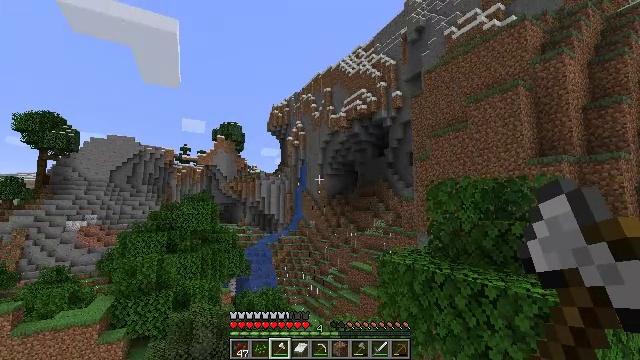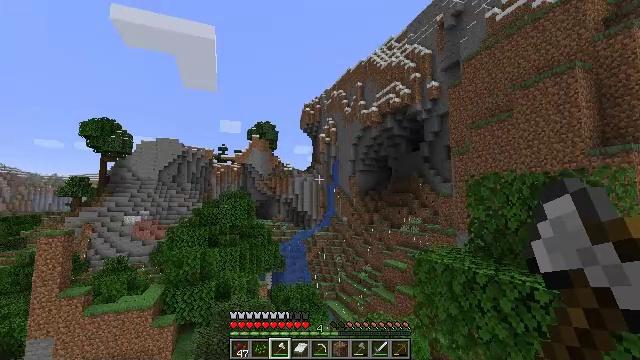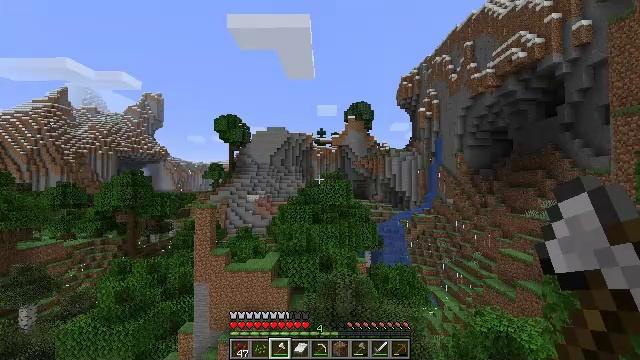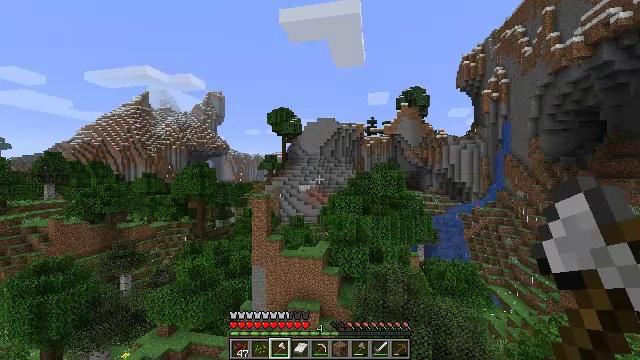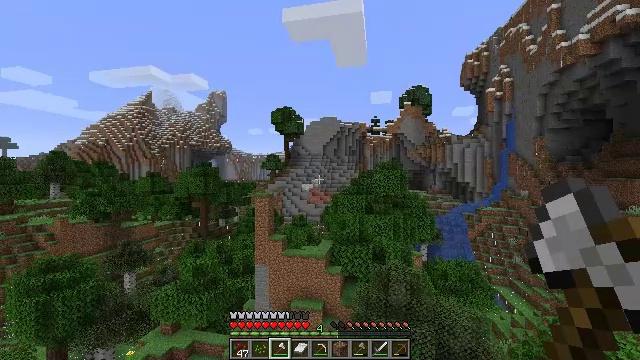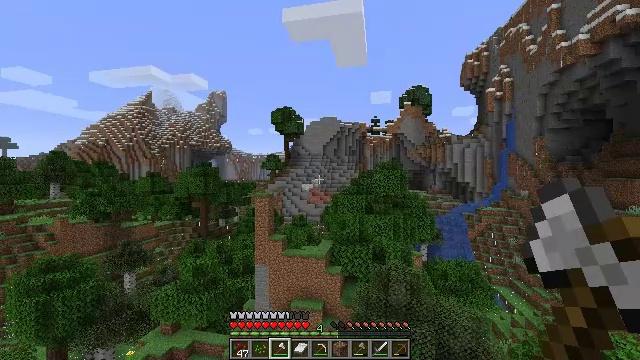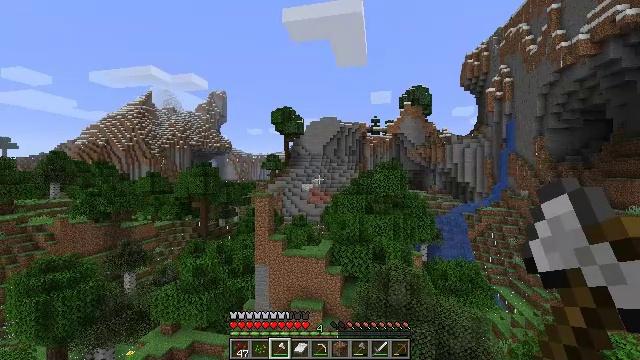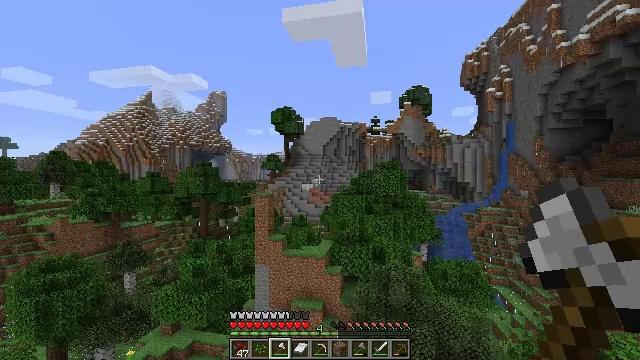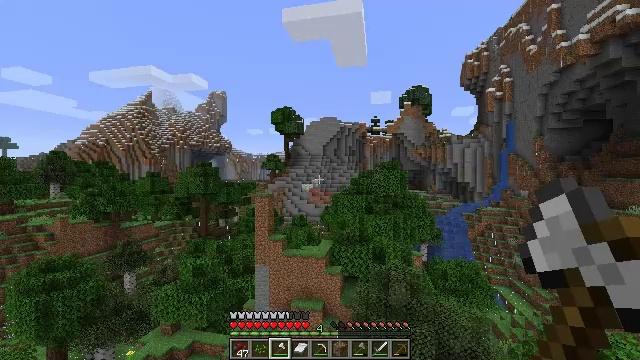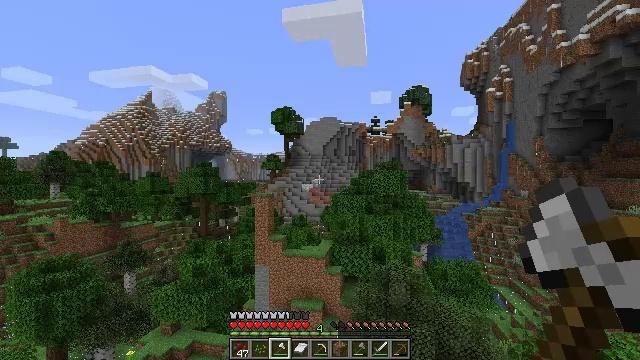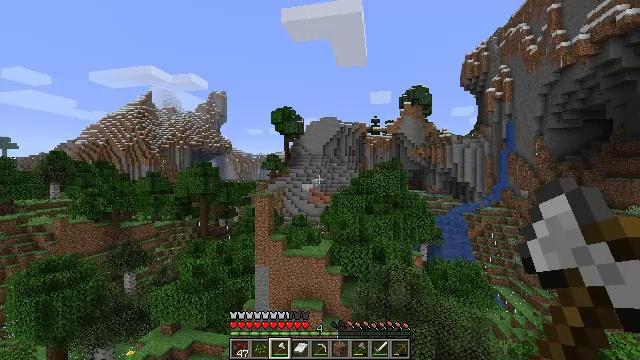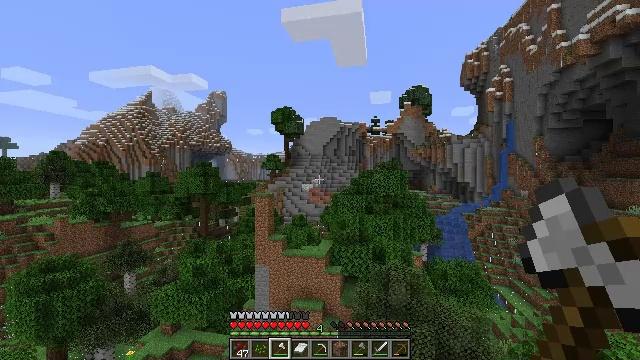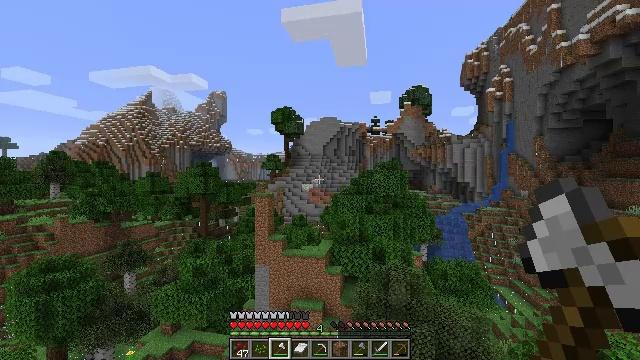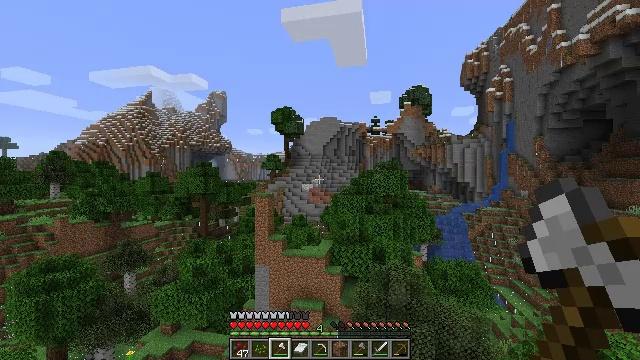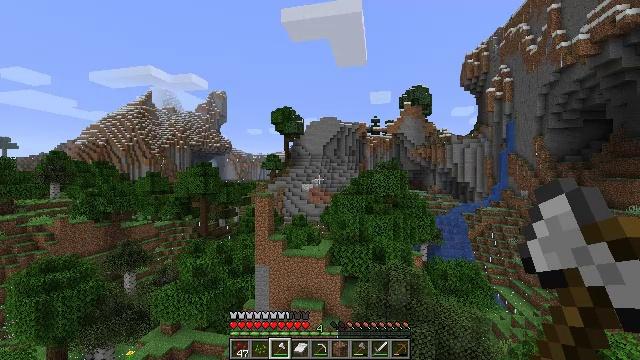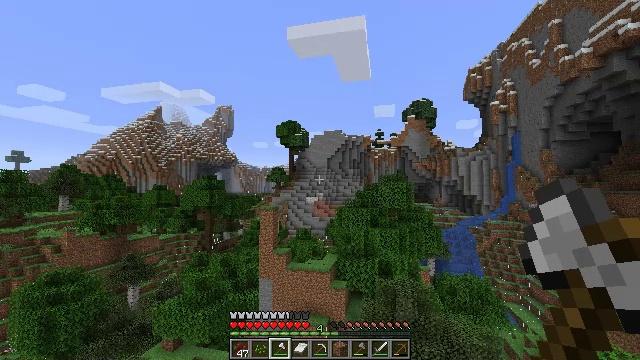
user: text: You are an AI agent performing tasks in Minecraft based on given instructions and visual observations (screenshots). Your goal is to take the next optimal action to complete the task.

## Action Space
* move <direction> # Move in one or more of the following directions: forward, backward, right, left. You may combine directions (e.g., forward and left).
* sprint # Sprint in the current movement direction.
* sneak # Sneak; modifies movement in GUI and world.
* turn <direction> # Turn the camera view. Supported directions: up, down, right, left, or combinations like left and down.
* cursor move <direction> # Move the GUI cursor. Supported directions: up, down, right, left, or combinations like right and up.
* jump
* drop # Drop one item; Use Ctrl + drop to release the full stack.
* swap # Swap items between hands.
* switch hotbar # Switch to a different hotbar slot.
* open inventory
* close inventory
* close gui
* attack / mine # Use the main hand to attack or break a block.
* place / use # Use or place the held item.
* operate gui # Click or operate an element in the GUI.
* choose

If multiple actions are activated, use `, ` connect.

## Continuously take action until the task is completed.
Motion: motion action
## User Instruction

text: Mine grass block from the ground.
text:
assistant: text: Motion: sneak, turn left
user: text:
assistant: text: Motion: sneak, turn left and down
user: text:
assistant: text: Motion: sneak, turn left and down
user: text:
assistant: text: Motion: sneak
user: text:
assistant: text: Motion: sneak
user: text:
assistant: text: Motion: sneak
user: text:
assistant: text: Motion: sneak
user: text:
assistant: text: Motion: sneak
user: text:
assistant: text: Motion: sneak
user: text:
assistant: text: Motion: sneak
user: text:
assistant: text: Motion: sneak
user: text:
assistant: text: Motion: sneak
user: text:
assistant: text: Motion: sneak
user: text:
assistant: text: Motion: sneak
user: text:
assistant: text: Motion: sneak, turn left and up
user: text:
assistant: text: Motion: sneak, turn up
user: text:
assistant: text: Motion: sneak, turn right and up
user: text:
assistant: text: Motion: sneak, turn right and up
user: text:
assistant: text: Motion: sneak, turn right
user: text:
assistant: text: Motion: sneak, turn right and up
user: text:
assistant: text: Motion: sneak, turn right and up
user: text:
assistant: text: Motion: sneak, turn right
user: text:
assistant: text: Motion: sneak
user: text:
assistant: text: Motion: sneak
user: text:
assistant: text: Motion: sneak
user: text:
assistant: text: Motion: sneak
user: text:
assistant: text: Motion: sneak
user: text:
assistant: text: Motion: sneak, turn right
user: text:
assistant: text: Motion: sneak, turn right
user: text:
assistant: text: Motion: sneak, turn right and down